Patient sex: F
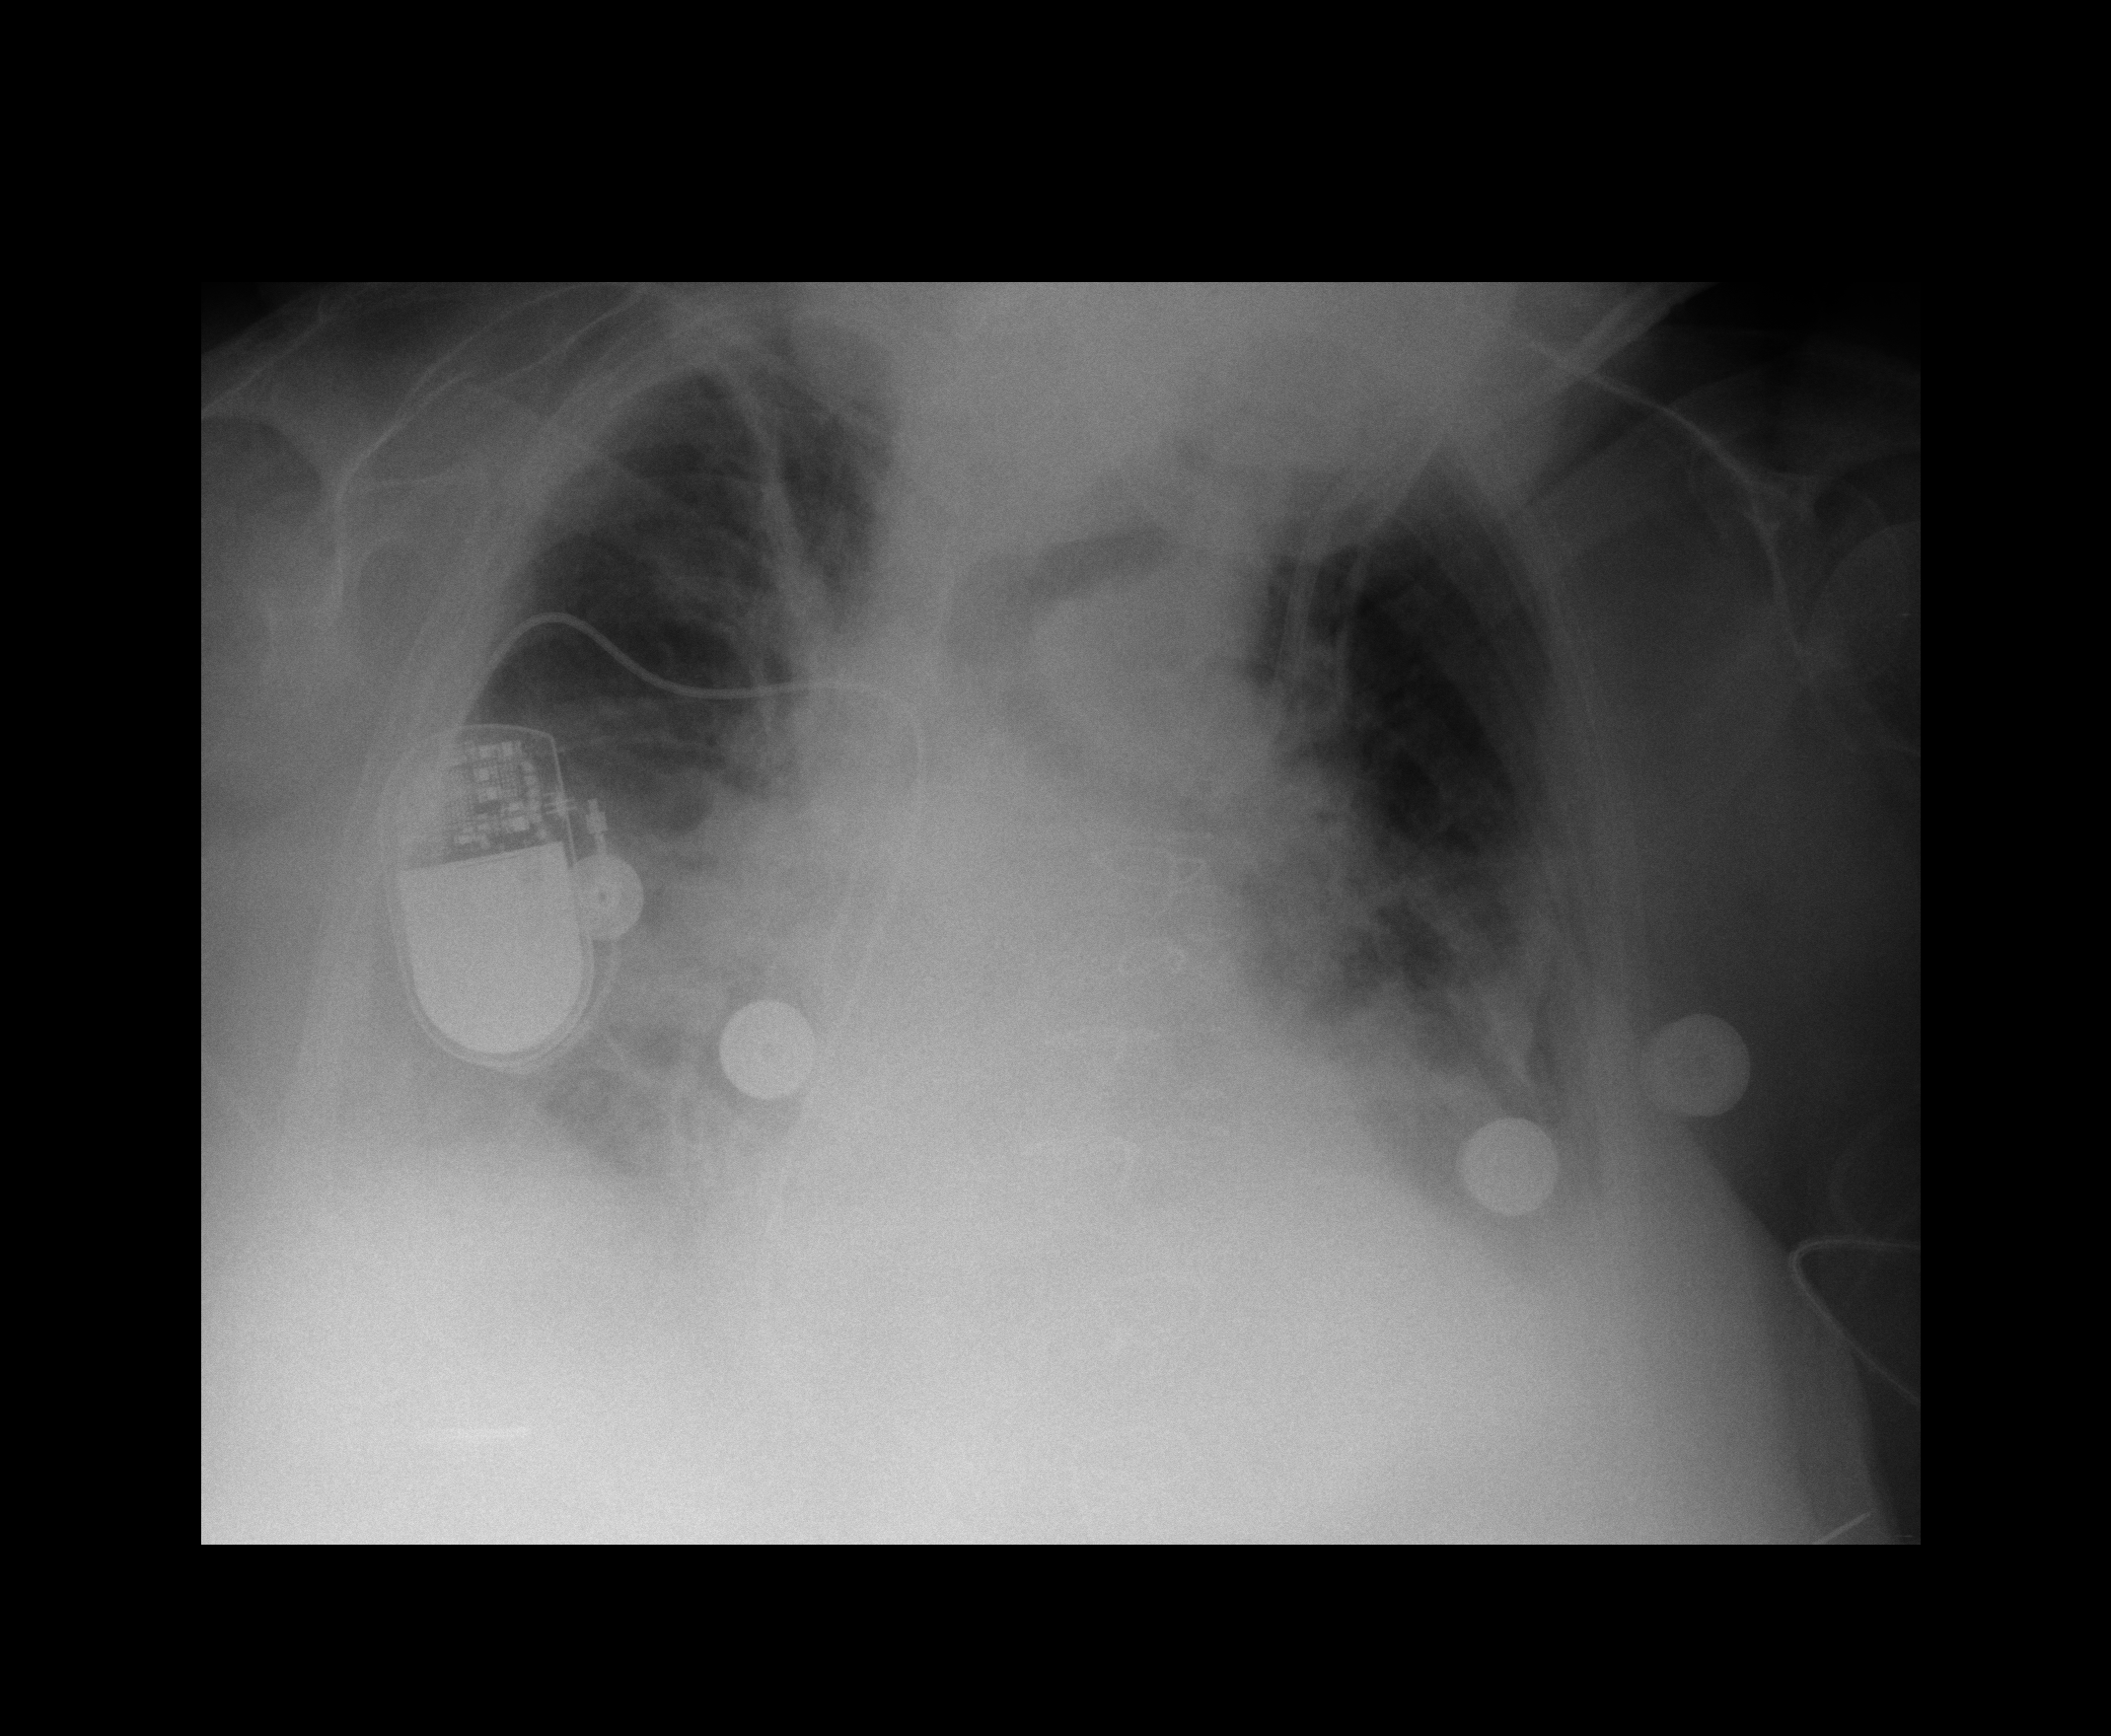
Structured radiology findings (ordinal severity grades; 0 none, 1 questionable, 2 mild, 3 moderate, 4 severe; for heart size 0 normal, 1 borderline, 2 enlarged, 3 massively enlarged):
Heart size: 2
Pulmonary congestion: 2
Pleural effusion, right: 2
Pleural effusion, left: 2
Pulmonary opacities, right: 2
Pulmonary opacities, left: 2
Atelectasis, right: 3
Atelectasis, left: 3